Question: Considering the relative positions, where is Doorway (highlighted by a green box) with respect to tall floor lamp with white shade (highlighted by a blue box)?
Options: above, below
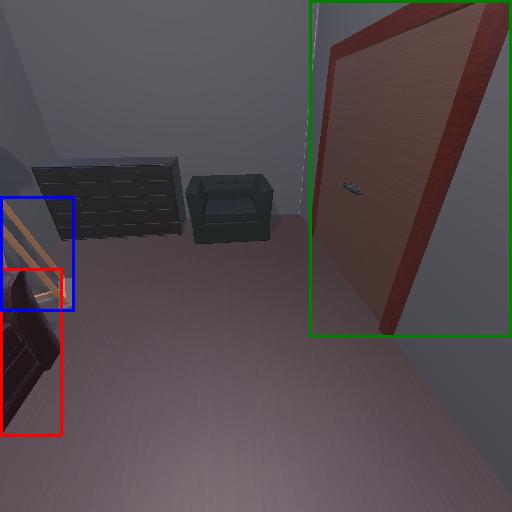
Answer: above